Question: The following image shows what the algorithm has to do.

In the case of 1D arrays, for example string matching, we can use <URL>.
How can we efficiently find such matchings in bitmaps or 2d arrays?
P.S.
The given example is only for explanation purpose. Implementing Bejeweled solver does not need complex algorithms, just split the game board and make N x N table, and sample a pixel from each cell and figure out which item is in each cell by checking its RGB value, then we're done. I want to know that will be used in, for example, a macro program that keeps clicking on the matching bitmap regions.
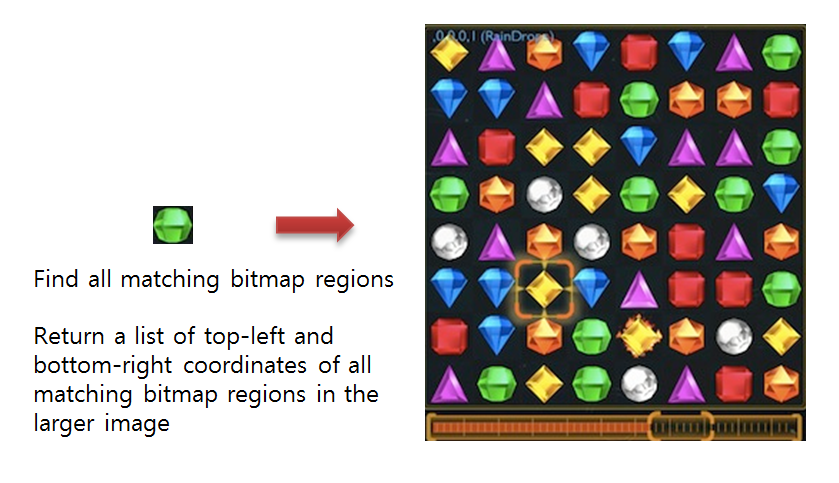
Answer: It is not a simple thing to do. Most games work around the problem by using regions (as you surmised with your bejeweld example) or color maps, which maintain a second drawing, mapping position by color to a particular item.
Outside of games, routines use <URL>, which tend to reduce the amount of data under consideration for possible matching. The trivial example would be to use a filter with a kernel like
'''
kernel = [ -1 -1 -1 ]
[ -1 8 -1 ]
[ -1 -1 -1 ]
'''
To emphasize any region which doesn't balance with its neighbours. From that you can attempt to detect lines and vertices, greatly reducing the number of items to consider in a match. If you want to detect "near" matches, then you attempt to use a linear transformation to describe the distance to a match by measuring displacement of the vertices, and set up some criteria for deciding if the match is too far from being the same.
A trivial solution, but one that only works with "perfect" data is to just 'xor' the bitmap against the original for every possible offset. If the image is known to be constructed with the exact bitmap, then the 'xor' should result in a zero field the same size as the bitmap. This technique can be somewhat improved in performance by checking a few chosen pixels for exact match before attempting the more expensive 'xor' and verify calculations, but its performance will degrade with larger spaces to consider in a very undesirable manner.